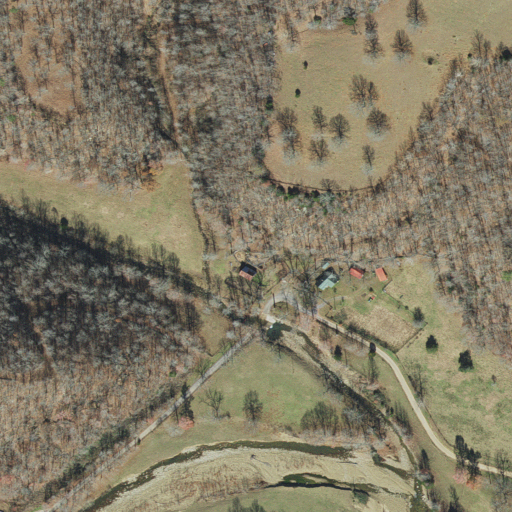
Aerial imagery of valley in Arkansas named Butler Hollow containing deciduous forest, pasture, open development, and grassland